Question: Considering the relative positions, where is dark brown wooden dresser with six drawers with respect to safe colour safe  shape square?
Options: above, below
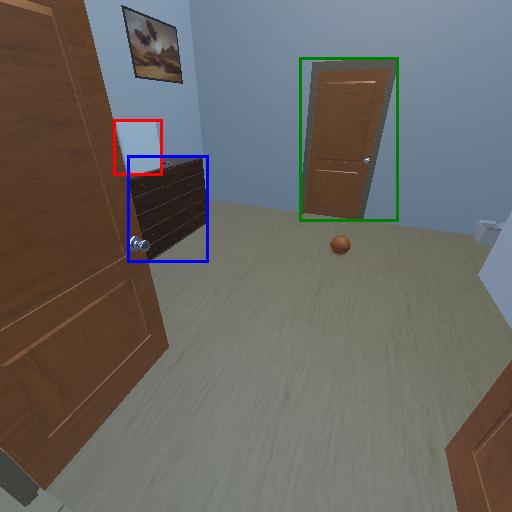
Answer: above